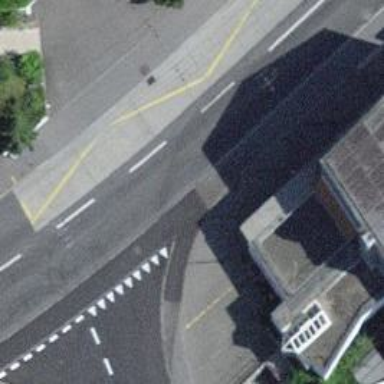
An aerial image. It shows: Bus stop for trolleybuses with designated stop position for public transport.